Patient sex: F
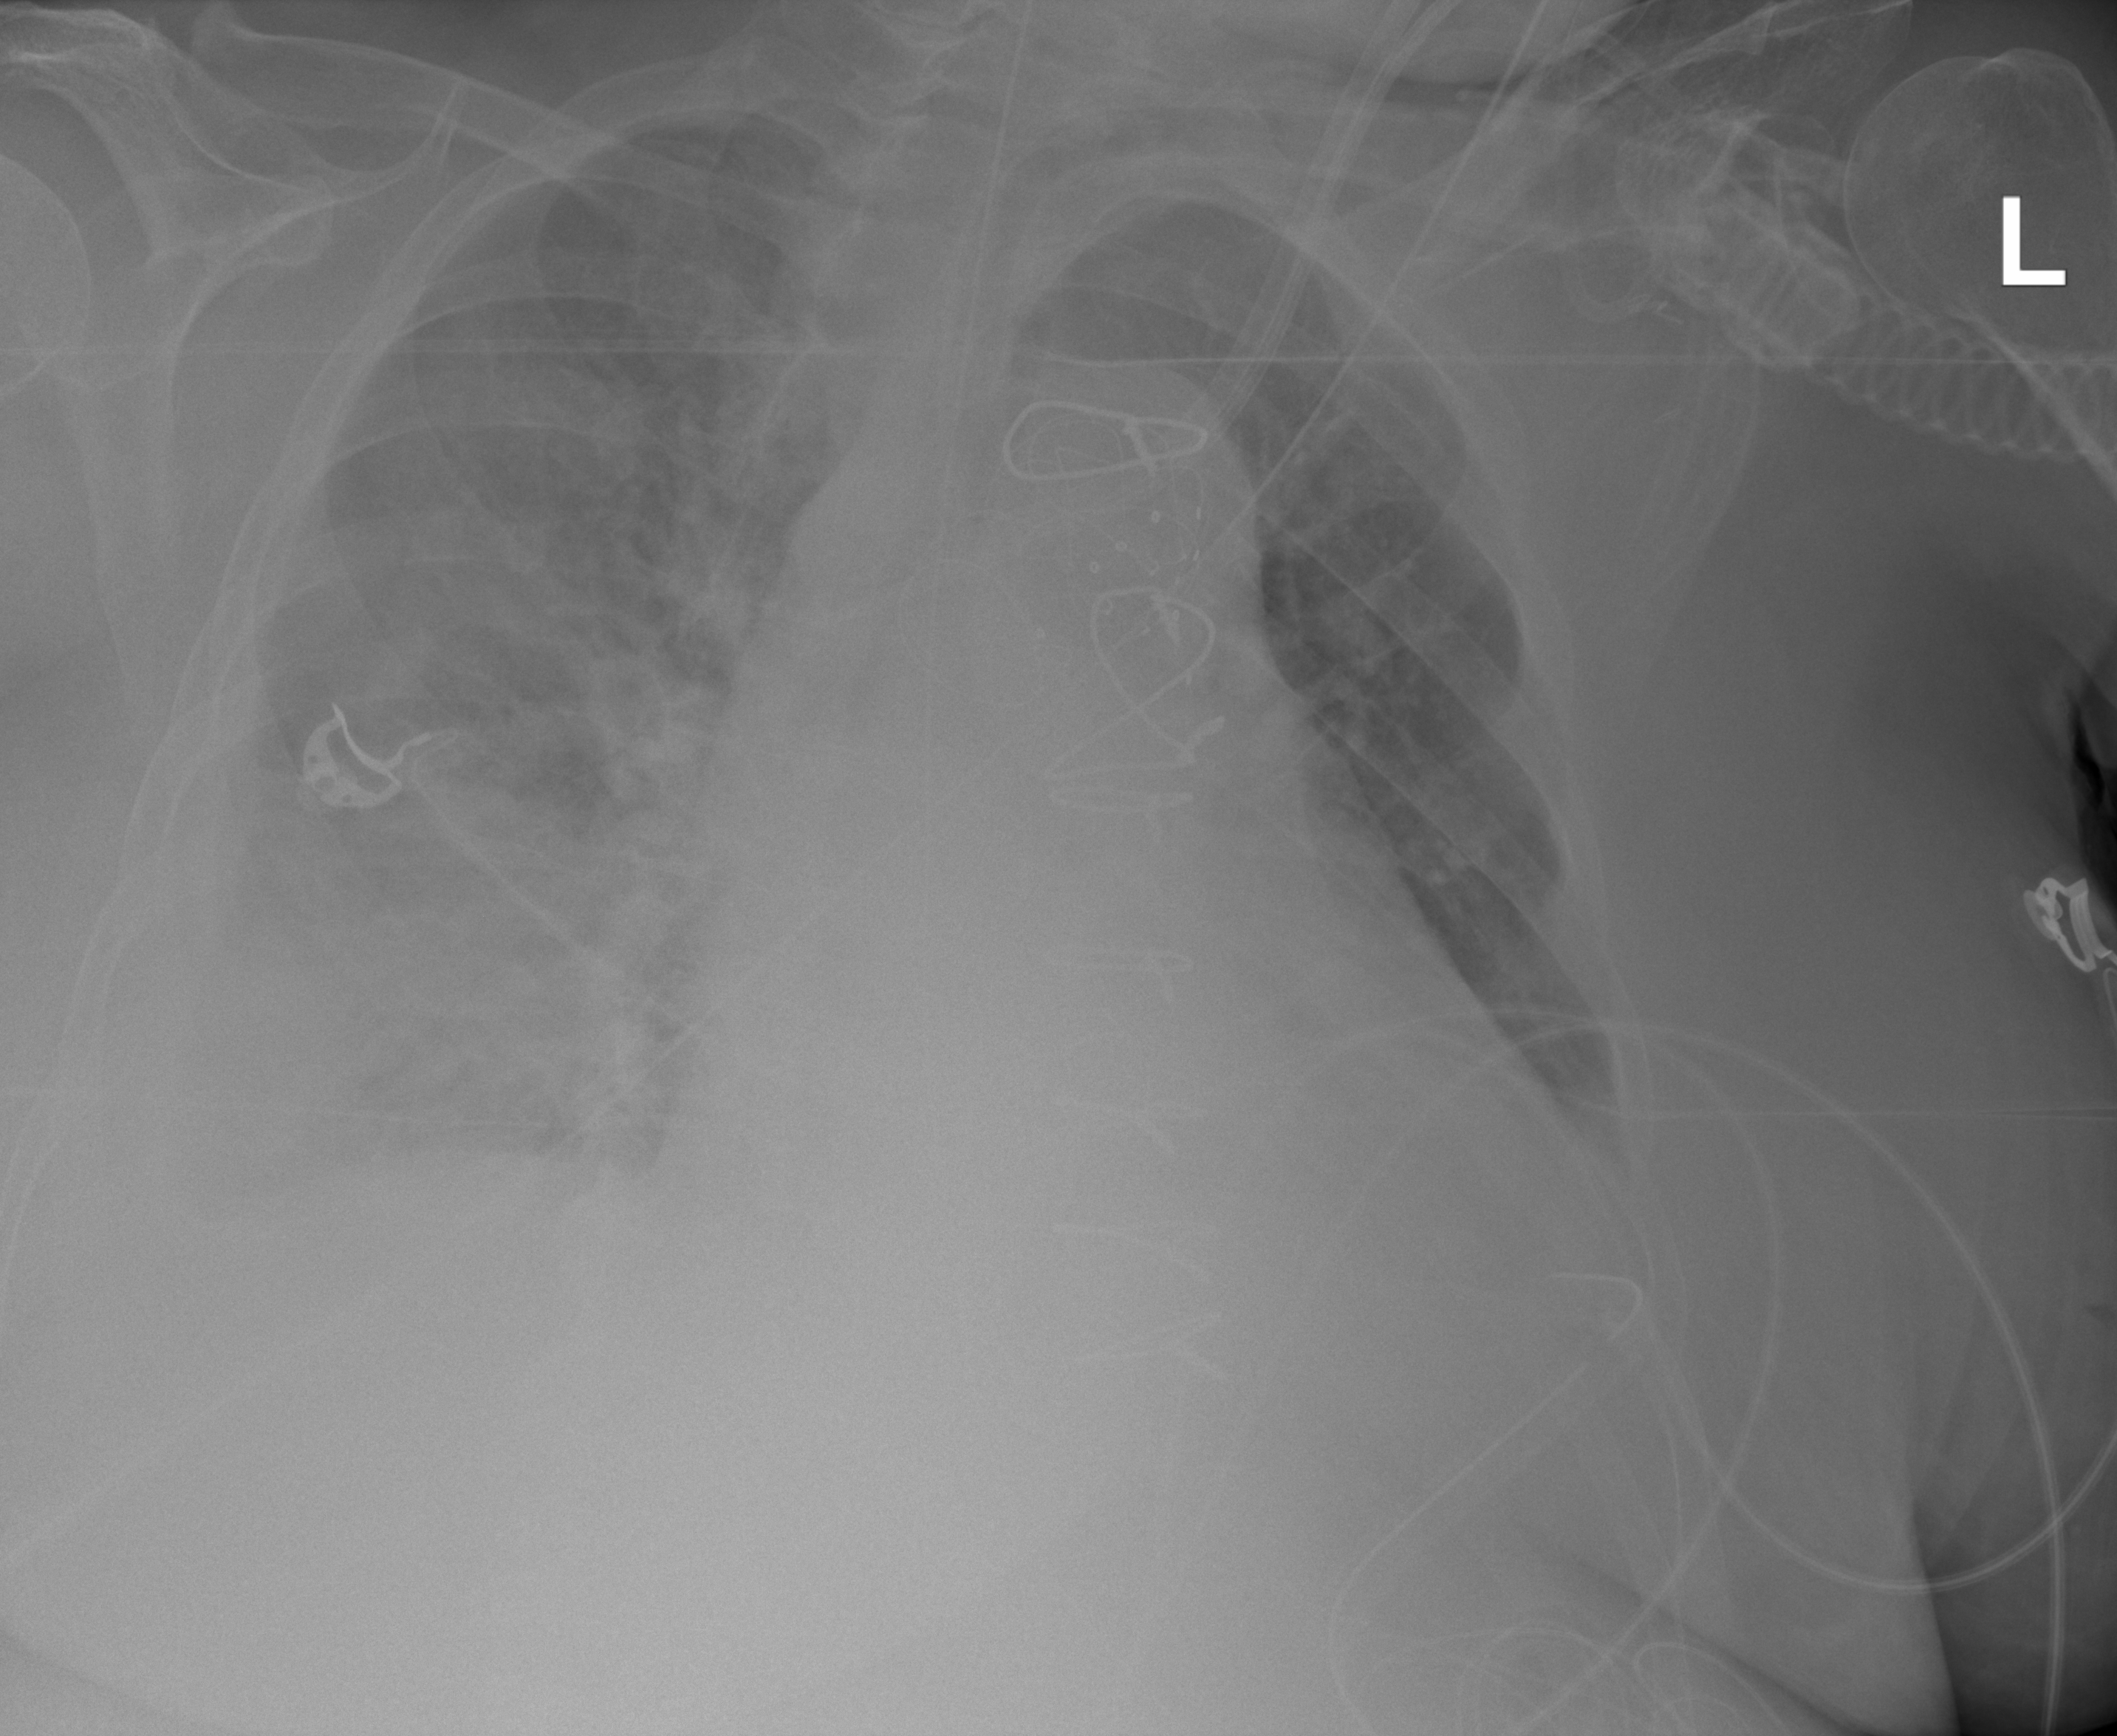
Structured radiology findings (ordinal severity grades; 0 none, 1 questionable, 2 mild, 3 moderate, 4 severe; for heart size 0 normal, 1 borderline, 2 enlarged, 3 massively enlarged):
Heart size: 2
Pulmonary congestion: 2
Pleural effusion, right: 3
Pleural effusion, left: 2
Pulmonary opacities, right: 0
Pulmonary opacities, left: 0
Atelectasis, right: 2
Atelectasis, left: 2